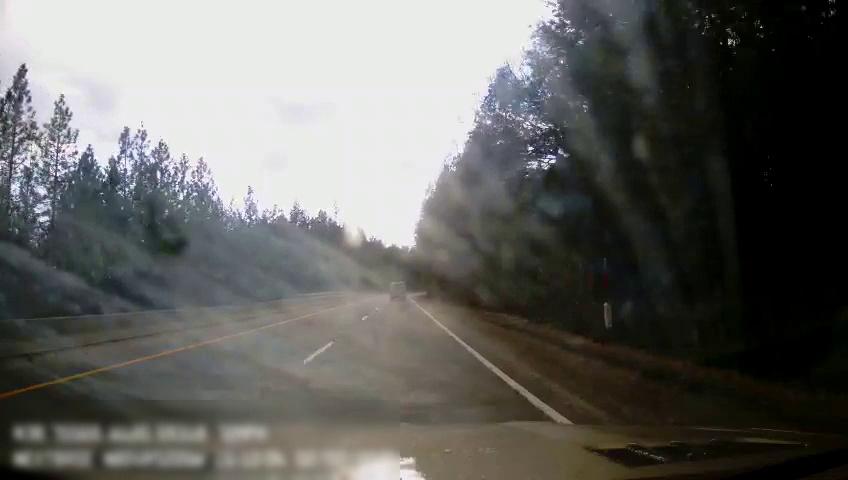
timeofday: Day
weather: Cloudy
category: Drivable Space
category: Drivable Space
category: Vehicles | Van
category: Lanes | Current Lane
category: Lanes | Alternate Lane
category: Lanes | Alternate Lane